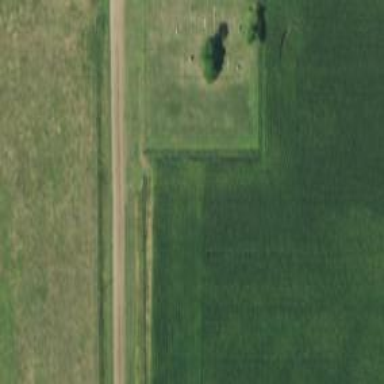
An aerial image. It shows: Graveyard.